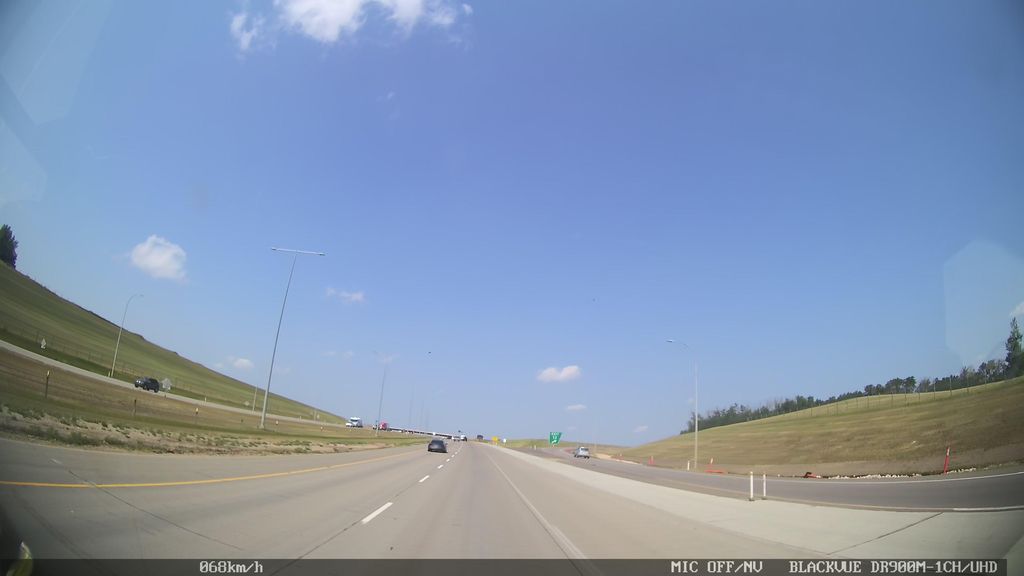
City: edmonton